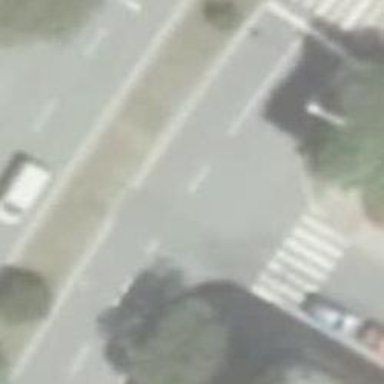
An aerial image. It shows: Crossing for cyclists.